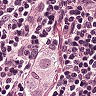
Metastatic tissue present: yes